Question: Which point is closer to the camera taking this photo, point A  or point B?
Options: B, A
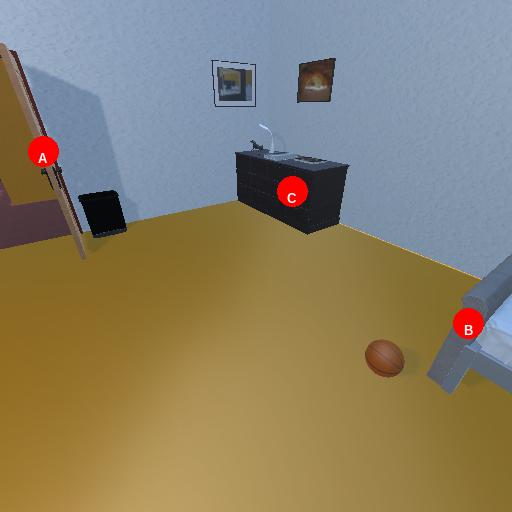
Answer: B